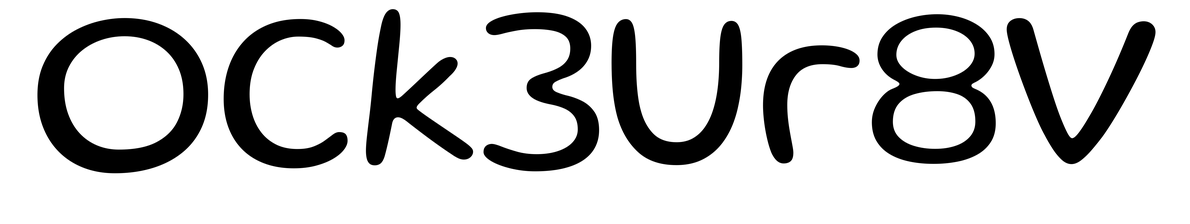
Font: Gluten_Light